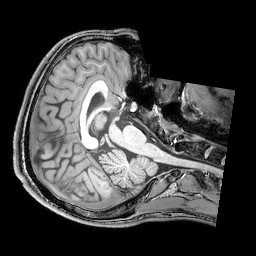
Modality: T1w
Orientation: axial
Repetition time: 0.00828 s
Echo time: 0.00388 s